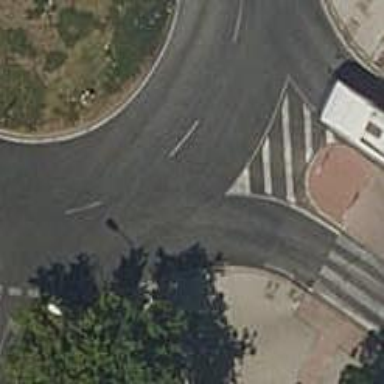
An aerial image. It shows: Secondary road around roundabout.